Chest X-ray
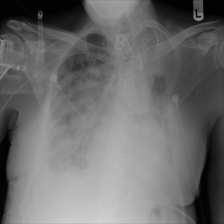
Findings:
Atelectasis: negative
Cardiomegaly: negative
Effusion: positive
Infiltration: negative
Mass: positive
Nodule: negative
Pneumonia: negative
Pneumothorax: negative
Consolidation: negative
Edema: negative
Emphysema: negative
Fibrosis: negative
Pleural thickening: negative
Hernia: negative